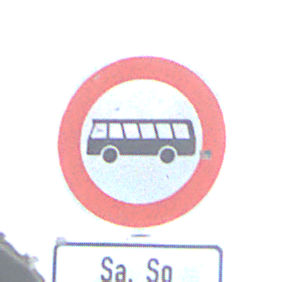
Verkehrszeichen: VerbotKraftomnibusse
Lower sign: ZeitangabenMitBeschraenkungAufWochentage9
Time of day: Midday
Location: Outdoor (Suburban)
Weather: Overcast
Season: NotSpecified
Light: Natural